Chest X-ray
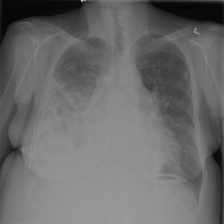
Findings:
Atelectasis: negative
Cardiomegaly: negative
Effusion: negative
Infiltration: positive
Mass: negative
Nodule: negative
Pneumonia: negative
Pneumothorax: negative
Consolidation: negative
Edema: negative
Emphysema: negative
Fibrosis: negative
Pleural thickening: negative
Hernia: negative